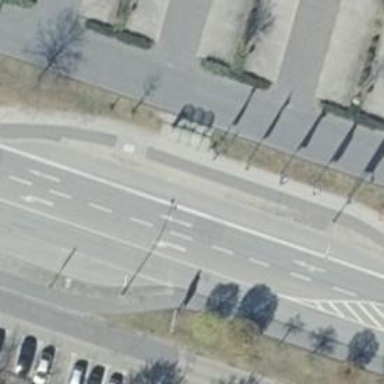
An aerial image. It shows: Public transport stop position.